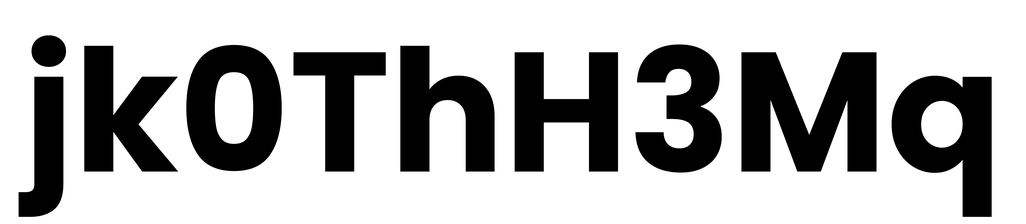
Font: Poppins-Bold